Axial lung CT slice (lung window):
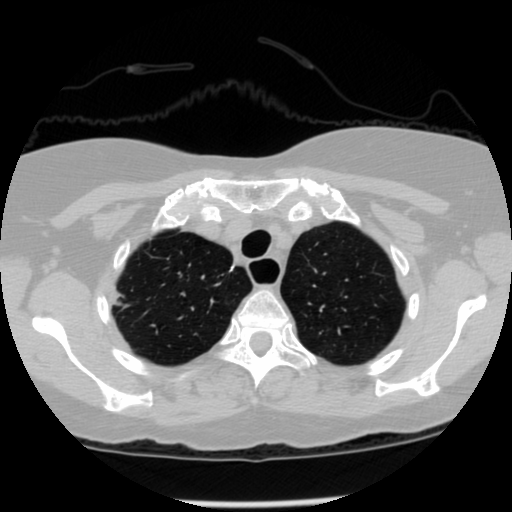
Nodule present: no